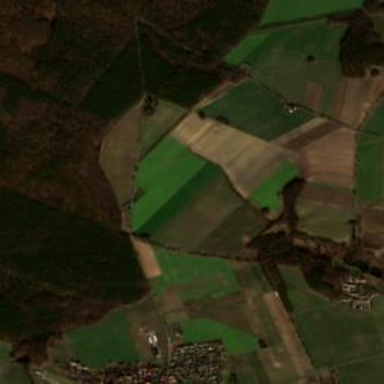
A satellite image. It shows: Picturesque farmland scene.